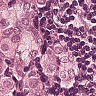
Metastatic tissue present: yes